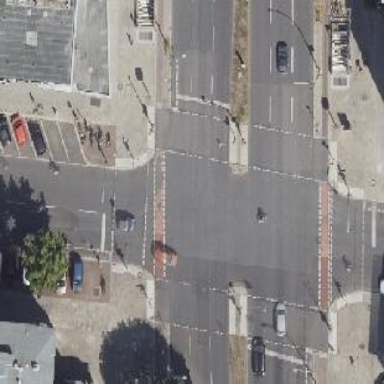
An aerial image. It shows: Junction.